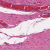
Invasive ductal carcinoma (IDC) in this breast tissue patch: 0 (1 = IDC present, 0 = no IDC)